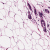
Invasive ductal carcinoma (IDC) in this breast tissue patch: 0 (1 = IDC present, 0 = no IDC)